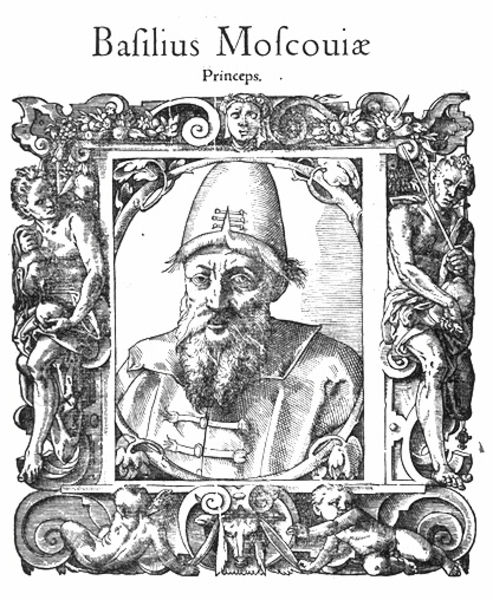
Titel: Bildnis des russischen Kaisers Wassilij III. Iwanowitsch
Künstler: Tobias Stimmer
Institution: (Seriendruck)
Schlagwörter: feder, kopf, mann, weiß, menschen, holz, hut, köpfe, mund, nase, ohr, profil, schwarz, stirn, zeichnung, blick, alt, bart, kappe, mütze, augen, gesicht, kragen, rahmen, vollbart, bild, bildnis, portrait, porträt, figur, mantel, en face, lippe, lippen, ohren, engel, früchte, ranken, statue, bein, schrift, grafik, graphik, rand, figuren, papst, verzierung, knöpfe, name, buch, rechteck, druck, seite, politik, moskau, helm, pracht, fürst, holzschnit, buchseite, wappen, schnörkel, skulpturen, voluten, general, priester, macht, russe, heilig, putten, ochse, stier, allegorien, putti, ikone, latein, masken, bat, widder, steinbock, hare, vollute, princeps, aemw, übschrift, lt, b, df, basilius moscouiae, basilius, bafilius, ¨prinz, no, hud, bafilius mofcouiae, molusia, molusiae, moscouiae, basiius